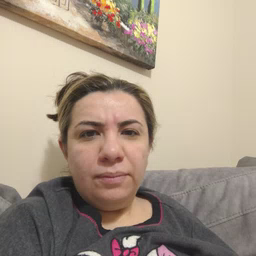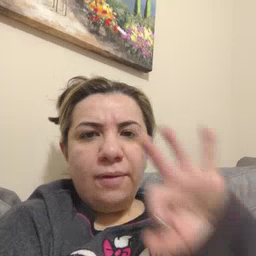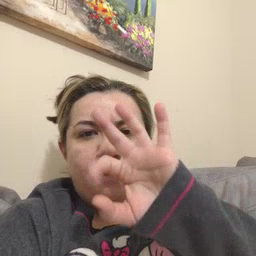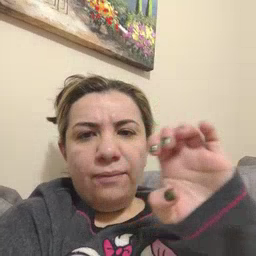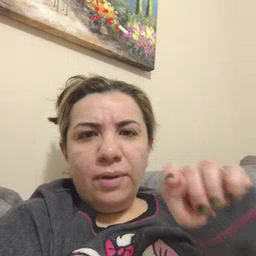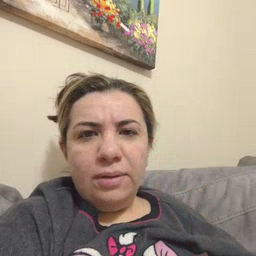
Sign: feet